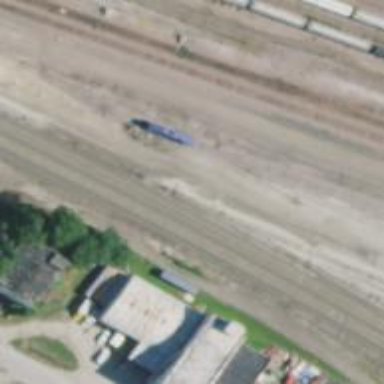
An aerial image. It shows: Railway siding for service.